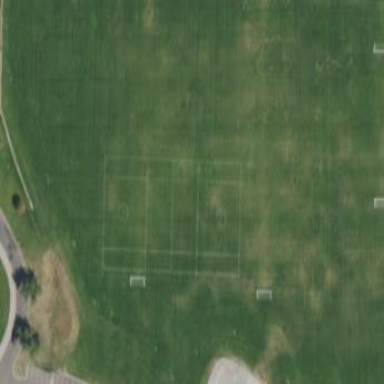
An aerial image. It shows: Soccer pitch for leisure land activities.